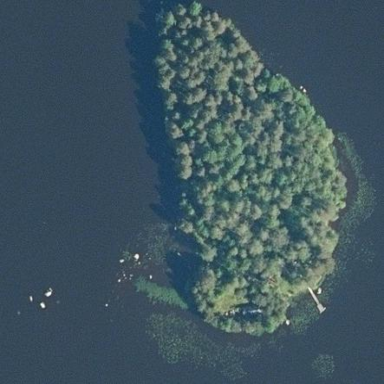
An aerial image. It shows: Island.